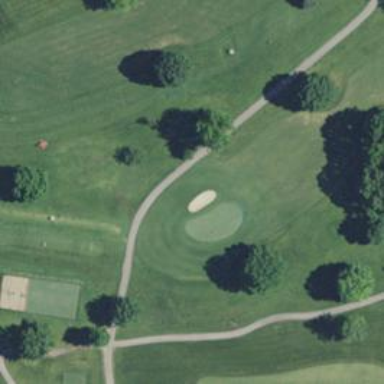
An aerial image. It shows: View of golf hole.